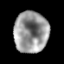
Tissue: lung
Cell type: T cells
Senescence score: 0.2433
Nuclear area (px): 1384
Mean DAPI intensity: 151.024